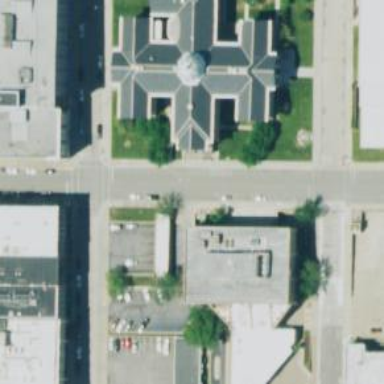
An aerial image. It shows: Courthouse building.